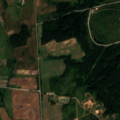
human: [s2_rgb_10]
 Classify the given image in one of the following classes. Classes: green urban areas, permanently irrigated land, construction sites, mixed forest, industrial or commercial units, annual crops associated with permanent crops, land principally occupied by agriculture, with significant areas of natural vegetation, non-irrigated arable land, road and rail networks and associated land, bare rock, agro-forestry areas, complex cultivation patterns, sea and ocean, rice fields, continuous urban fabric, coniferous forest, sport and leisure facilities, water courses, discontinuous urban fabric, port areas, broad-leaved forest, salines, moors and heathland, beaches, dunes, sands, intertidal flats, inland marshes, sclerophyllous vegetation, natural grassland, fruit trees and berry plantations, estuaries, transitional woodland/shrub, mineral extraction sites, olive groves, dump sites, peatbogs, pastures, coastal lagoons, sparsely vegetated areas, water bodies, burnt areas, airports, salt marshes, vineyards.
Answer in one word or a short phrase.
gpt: dump sites, non-irrigated arable land, complex cultivation patterns, land principally occupied by agriculture, with significant areas of natural vegetation, mixed forest